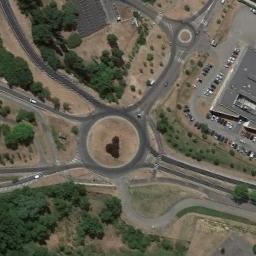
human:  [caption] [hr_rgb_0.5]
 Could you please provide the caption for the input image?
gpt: The roundabout connects five roads and a building is next to the roundabout .

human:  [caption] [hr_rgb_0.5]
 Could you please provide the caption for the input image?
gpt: There are several vehicles driving on the road at the roundabout, There are some buildings and some trees and some lawns around the roundabout, And many cars are parked in the open space beside the roundabout .

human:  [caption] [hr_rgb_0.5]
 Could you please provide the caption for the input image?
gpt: The roundabout is on the bare land next to trees .

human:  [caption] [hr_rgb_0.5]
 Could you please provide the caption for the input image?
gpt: There are many trees beside the roundabout .

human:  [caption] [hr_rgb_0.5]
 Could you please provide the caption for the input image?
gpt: There are some green trees and bare land near the roundabout .